Question: What is the value of the measurement in the image?
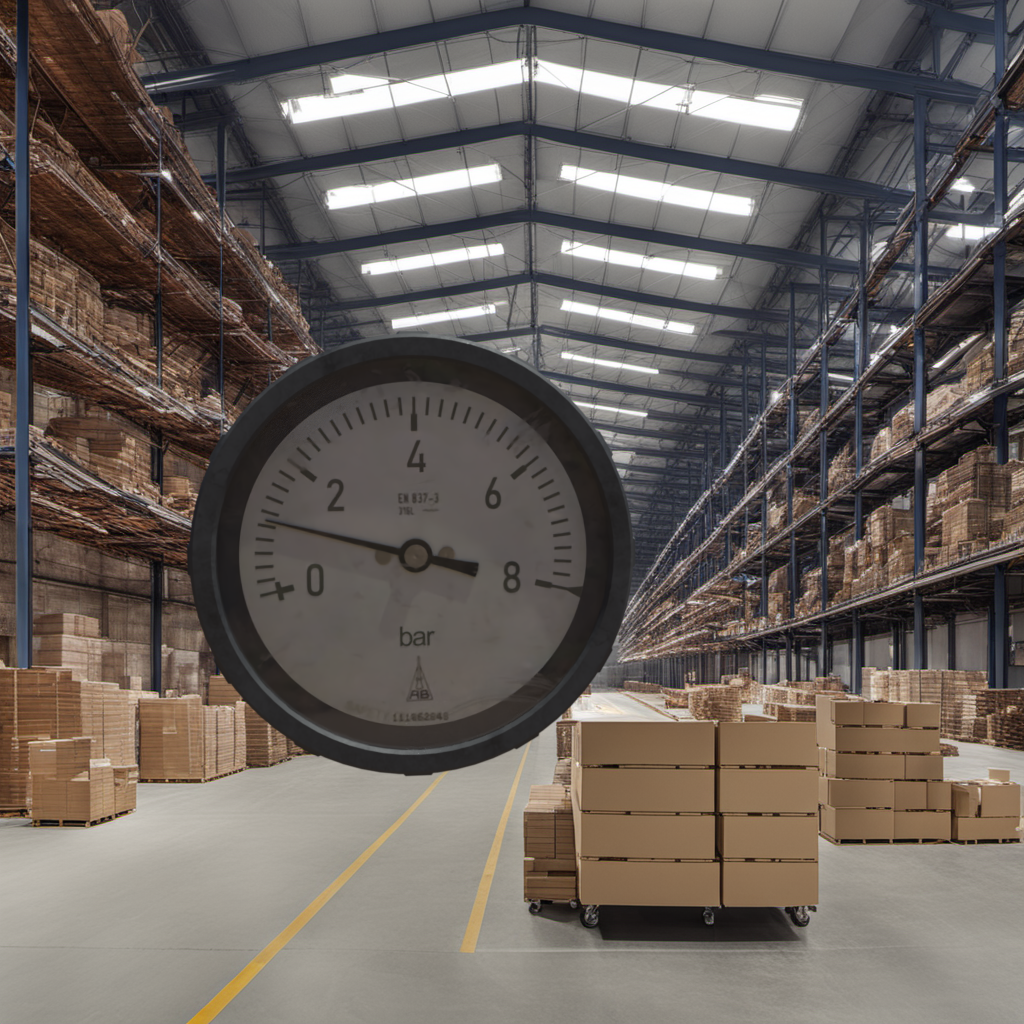
Answer: The result is 1.14
Question: What is the range of this measurement?
Answer: The range is from 0 to 8
Question: What is the minimum and maximum reading range of this measurement?
Answer: The minimum value is 0 and the maximum value is 8